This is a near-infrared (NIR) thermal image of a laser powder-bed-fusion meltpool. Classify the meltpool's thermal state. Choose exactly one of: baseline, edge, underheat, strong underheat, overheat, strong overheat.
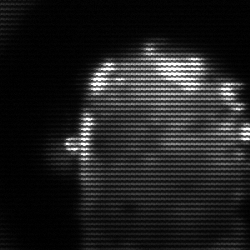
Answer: baseline